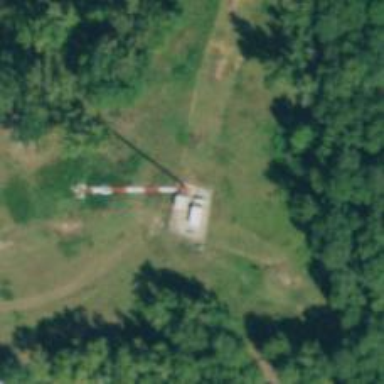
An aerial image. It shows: Man-made mast used for communication purposes.